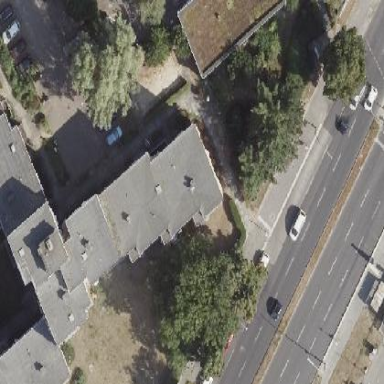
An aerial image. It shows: Building with flat roof.